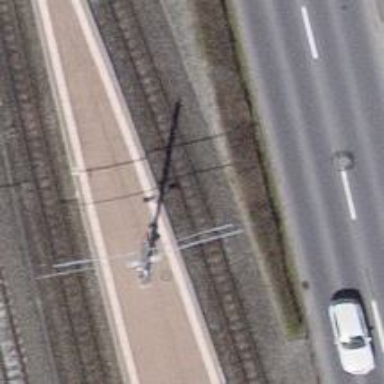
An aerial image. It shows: Narrow-gauge railway with single track. The railway is electrified with contact line.